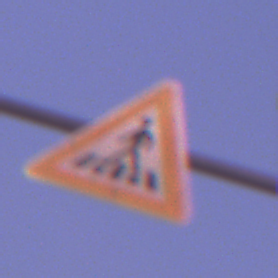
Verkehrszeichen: FussgaengerueberwegRechts
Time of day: Dawn
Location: Outdoor (Nature)
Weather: PartlyCloudy
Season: NotSpecified
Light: Natural